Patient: sex M, age 57
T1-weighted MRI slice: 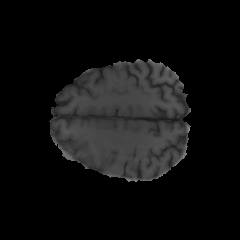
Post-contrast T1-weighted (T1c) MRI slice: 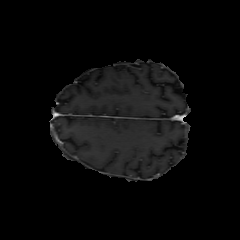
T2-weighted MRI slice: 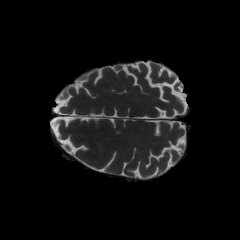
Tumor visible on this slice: no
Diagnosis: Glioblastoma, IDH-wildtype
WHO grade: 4